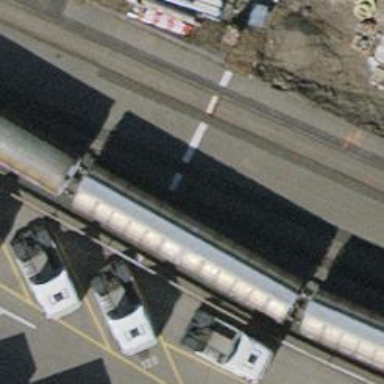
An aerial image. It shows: Single-track spur railway line.